Field crop: tomato
Growth stage: 2
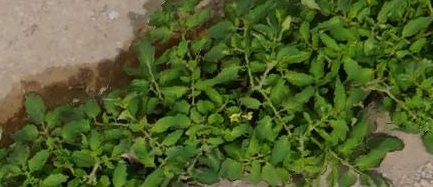
Species: tomato